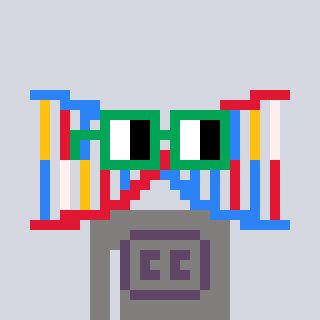
a pixel art character with square green glasses, a dna-shaped head and a bluegrey-colored body on a cool background